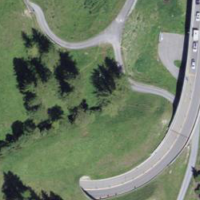
EUNIS habitat code: 23
Species observed at this site:
Fringilla coelebs